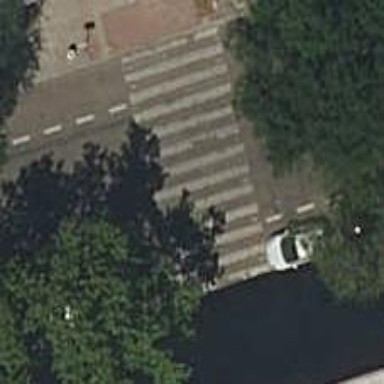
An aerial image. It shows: Marked road crossing.